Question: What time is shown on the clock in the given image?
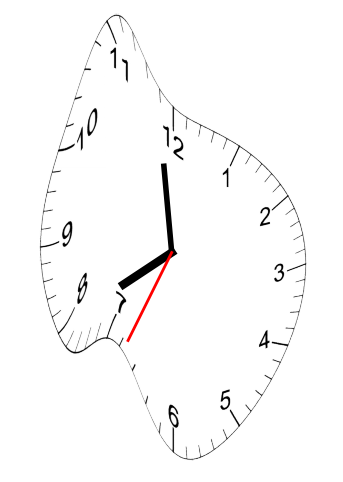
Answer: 07:58:34